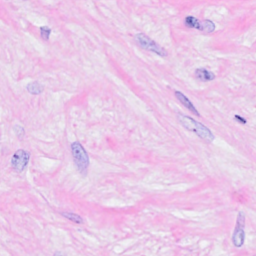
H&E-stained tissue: Breast